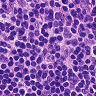
Metastatic tissue present: no